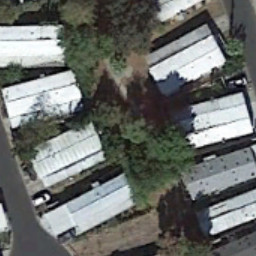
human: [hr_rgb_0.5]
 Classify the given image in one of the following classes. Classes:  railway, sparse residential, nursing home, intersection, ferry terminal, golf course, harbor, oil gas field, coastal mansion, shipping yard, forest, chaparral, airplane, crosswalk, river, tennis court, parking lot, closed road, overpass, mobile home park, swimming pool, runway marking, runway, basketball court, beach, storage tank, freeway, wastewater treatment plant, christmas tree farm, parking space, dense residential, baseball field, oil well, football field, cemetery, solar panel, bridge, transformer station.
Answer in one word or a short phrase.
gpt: mobile home park